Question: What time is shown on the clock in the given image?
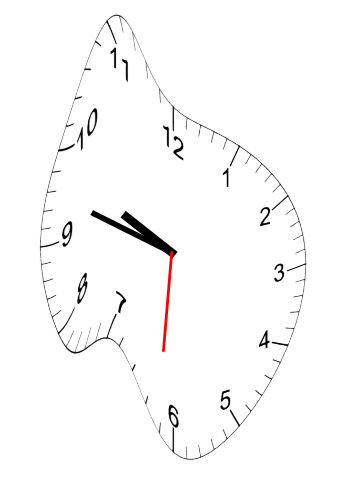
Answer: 09:47:31